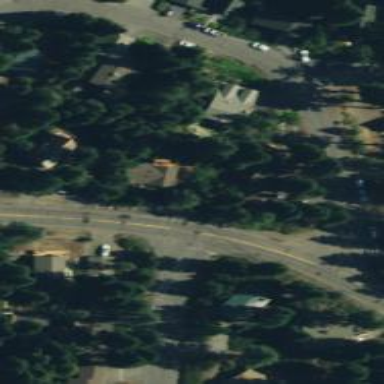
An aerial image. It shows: Road with stop sign.